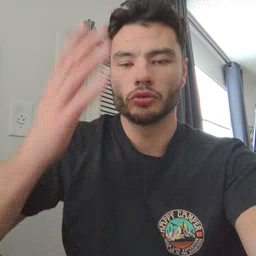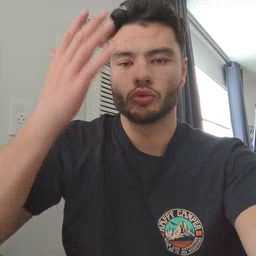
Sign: tree